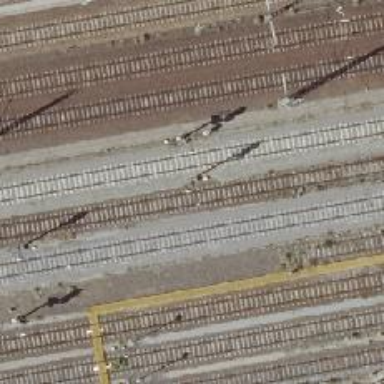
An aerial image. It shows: Railway signal.